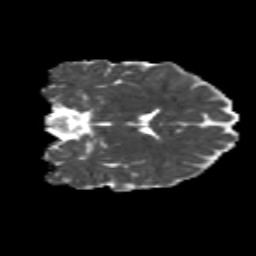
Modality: MD
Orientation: coronal
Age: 13
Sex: female
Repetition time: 9.4 s
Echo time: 0.089 s